Question: In Salesforce1, Is there an option to add custom List button? For example, follow below steps and you will land to Opportunity tab in Salesforce1 and I want to see button at the bottom(refer screenshot).
Step 1 : Login to Salesforce1 using any dev sanbox
Step 2 : Tap on Navigation menu
Step 3 : Tap on Opportunities
You will see below button UI:
Thanks in advance!
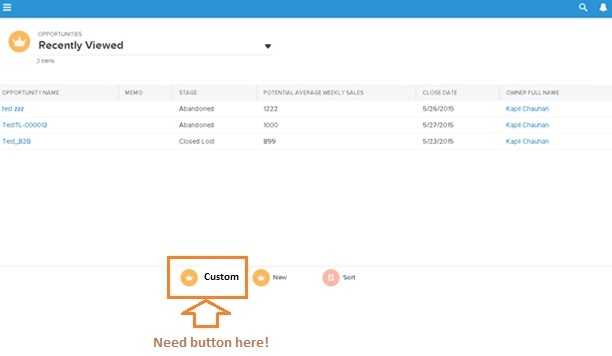
Answer: I raised a case with Salesforce support regarding this. Currently this is not possible. They have taken this as an Idea. Feel free to vote and promote this idea.
<URL>
For more information regarding your inquiry please reference the Knowledge Base Article below or you can search the Help & Training link in the upper right corner by using key words:
Salesforce1 - Are Custom Buttons/Links Supported in the Salesforce1 App?:
<URL>
Salesforce1 - Custom buttons & overrides support:
<URL>